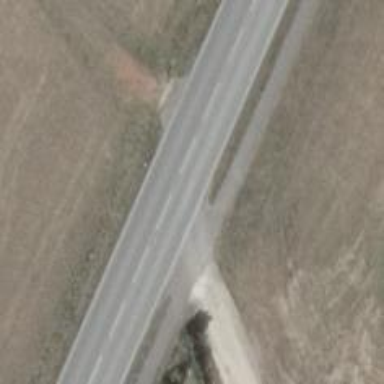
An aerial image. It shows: Primary road with asphalt surface.